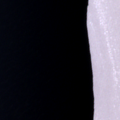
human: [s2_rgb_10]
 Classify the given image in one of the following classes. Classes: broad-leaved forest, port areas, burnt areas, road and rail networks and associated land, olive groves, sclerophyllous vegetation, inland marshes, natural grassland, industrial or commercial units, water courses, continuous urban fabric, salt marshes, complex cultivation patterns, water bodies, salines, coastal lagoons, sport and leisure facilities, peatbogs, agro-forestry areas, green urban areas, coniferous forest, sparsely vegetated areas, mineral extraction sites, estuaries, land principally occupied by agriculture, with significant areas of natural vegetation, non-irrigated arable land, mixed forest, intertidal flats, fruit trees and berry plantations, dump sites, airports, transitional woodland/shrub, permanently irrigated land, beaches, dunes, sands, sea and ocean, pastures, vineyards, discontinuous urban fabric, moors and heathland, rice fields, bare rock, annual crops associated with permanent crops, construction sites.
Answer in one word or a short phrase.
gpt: sea and ocean